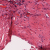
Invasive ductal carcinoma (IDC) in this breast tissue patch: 1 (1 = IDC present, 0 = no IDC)